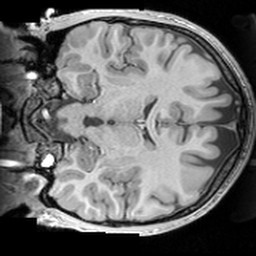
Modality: T1w
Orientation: coronal
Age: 18
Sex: male
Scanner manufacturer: siemens
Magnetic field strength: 3 T
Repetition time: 1.63 s
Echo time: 0.00311 s